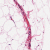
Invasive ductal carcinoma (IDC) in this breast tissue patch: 0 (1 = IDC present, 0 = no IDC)